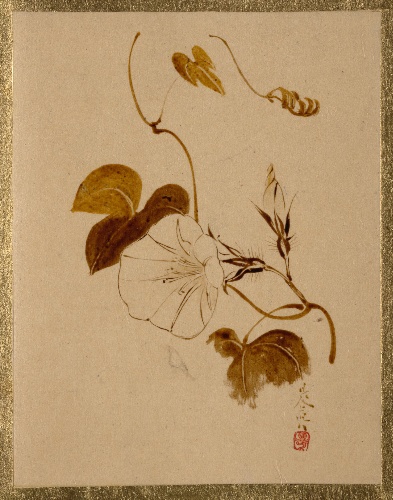
Artist: Shibata Zeshin
Artist bio: Japanese, 1807–1891
Object type: Album leaf
Classification: Paintings
Medium: Album leaf; lacquer on paper
Culture: Japan
Period: Edo period (1615–1868)
Dimensions: 4 1/2 x 3 1/2 in. (11.4 x 8.9 cm)
Department: Asian Art
Credit line: The Howard Mansfield Collection, Purchase, Rogers Fund, 1936
Accession year: 1936
Repository: Metropolitan Museum of Art, New York, NY
Tags: Flowers